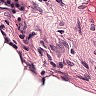
Metastatic tissue present: no